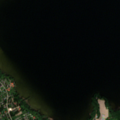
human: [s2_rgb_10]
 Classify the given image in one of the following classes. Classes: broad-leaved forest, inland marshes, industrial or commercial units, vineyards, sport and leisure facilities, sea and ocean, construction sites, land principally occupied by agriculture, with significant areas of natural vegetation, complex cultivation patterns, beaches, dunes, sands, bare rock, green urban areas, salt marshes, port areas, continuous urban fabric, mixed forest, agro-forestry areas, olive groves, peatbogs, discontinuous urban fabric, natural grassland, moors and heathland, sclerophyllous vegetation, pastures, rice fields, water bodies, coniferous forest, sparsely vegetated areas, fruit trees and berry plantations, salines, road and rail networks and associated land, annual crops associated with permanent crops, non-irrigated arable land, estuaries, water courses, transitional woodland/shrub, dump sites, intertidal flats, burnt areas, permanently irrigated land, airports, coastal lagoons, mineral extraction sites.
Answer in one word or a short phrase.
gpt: discontinuous urban fabric, land principally occupied by agriculture, with significant areas of natural vegetation, coniferous forest, water bodies